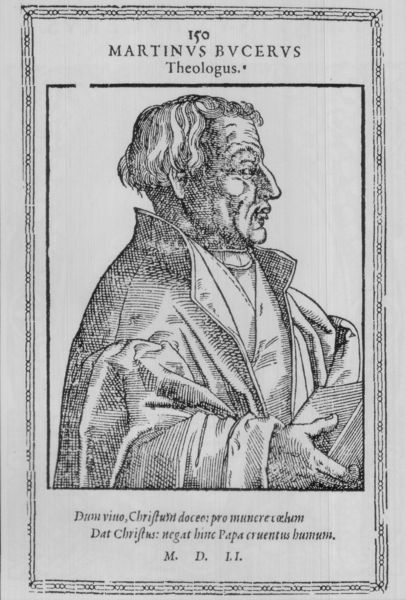
Titel: Bildnis des Martin Butzer (Bucer)
Künstler: Tobias Stimmer
Institution: (Seriendruck)
Schlagwörter: hand, mann, finger, frisur, haar, nase, profil, zeichnung, alt, bart, hemd, jacke, augen, falten, kragen, rahmen, bildnis, portrait, porträt, haare, halbfigur, mantel, kinn, holzschnitt, schrift, papier, lehrer, grafik, graphik, monochrom, lesen, faltenwurf, revers, weste, buch, druck, schraffur, radierung, stich, text, titelseite, karte, pfarrer, zahl, mittelalter, luther, predigt, gelehrter, kupferstich, latein, graohik, martin, lehren, theologe, kragen mantel, martin bucer, bucerus, martinus, theologus, black and white, chrsit, dat